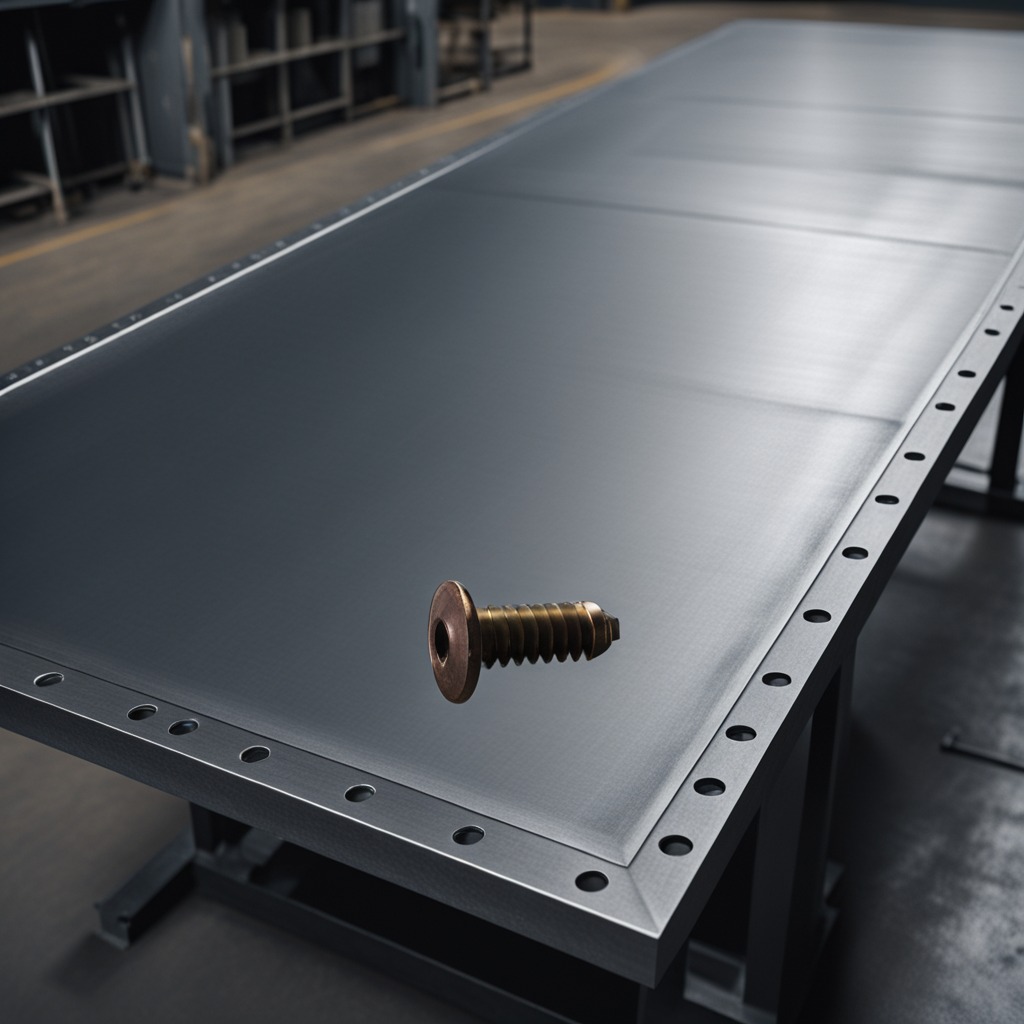
A metal screw is lying on the cold steel table in a mining workshop gritty textures.